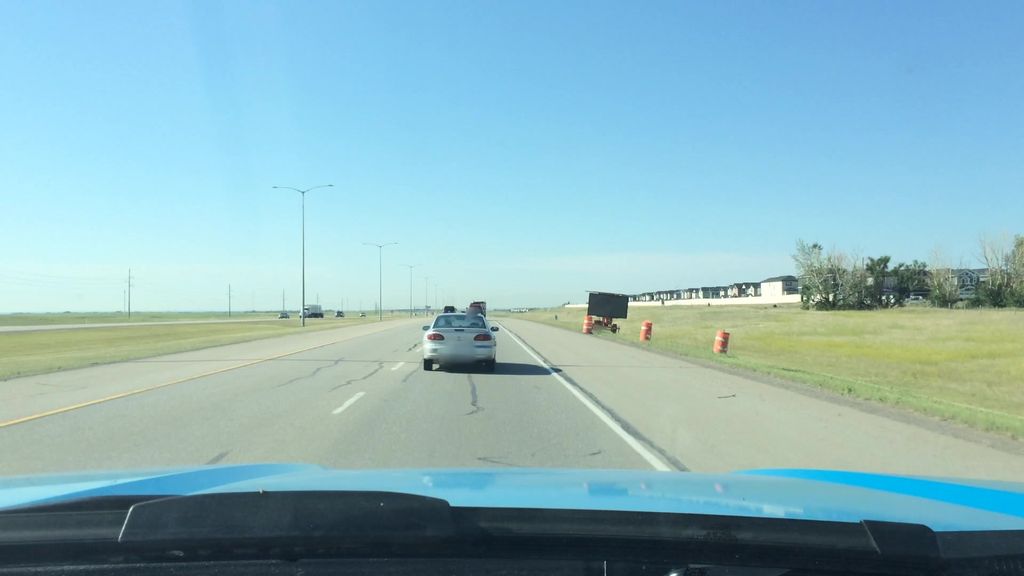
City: calgary